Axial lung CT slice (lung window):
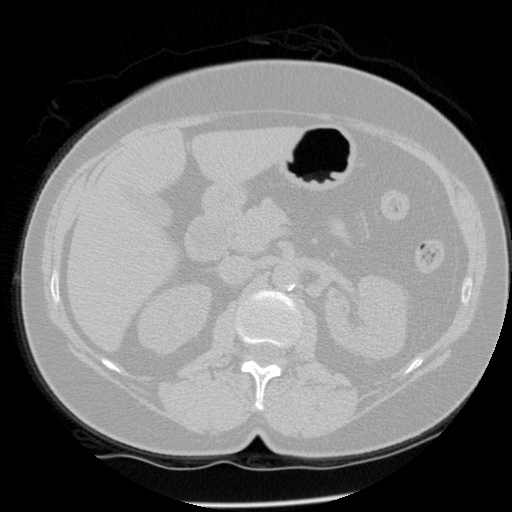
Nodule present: no